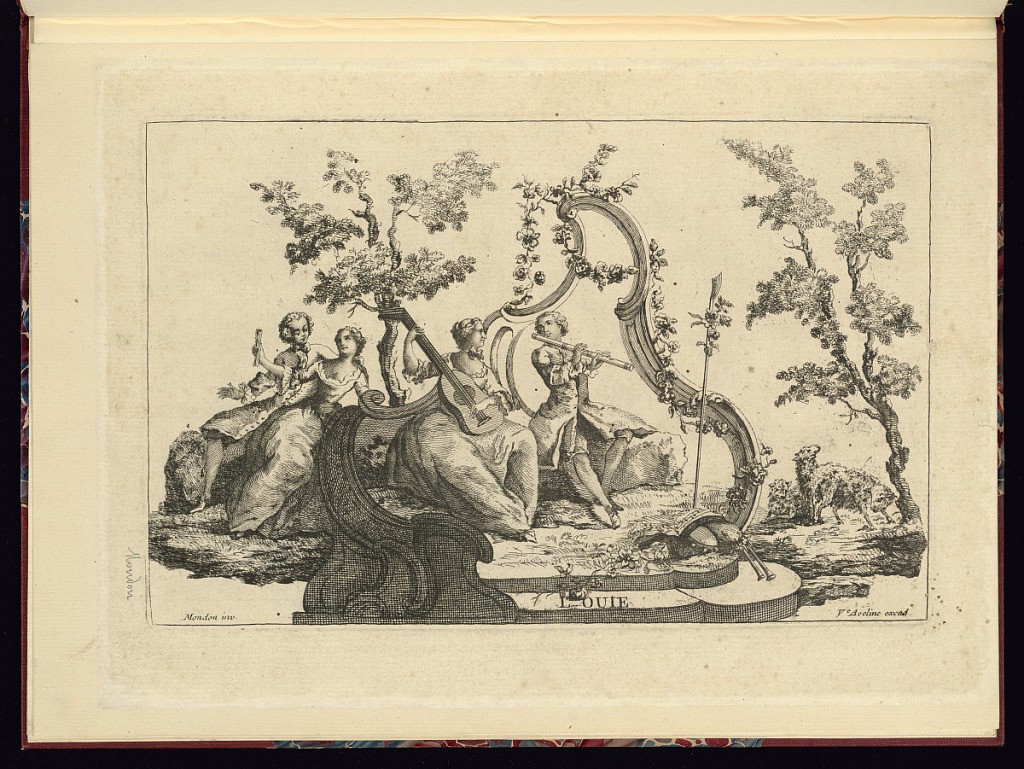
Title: L'Ouie
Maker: François-Thomas Mondon, French, 1709 – 1755
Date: ca. 1736-55
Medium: Etching and engraving on laid paper
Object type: Print
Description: An allegory for the sense of hearing featuring a woman playing a guitar next to a man playing a flute. The pair are seated on rocks in a landscape framed by rococo ornament of c-scrolls, and festoons of flowers. In the foreground, a bagpipe on the ground with sheet music and a shepherd's stick. Trees in the background with three sheep to the right. A man and woman seated to the left of the musicians. The plate is titled and signed.